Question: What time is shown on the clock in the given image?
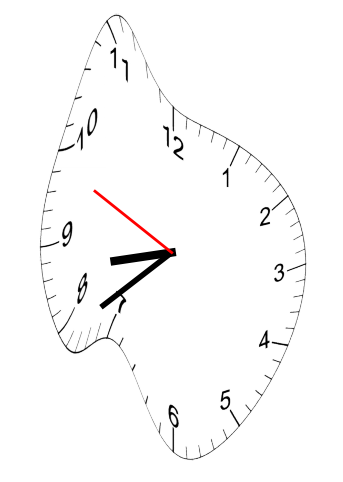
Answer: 08:38:49